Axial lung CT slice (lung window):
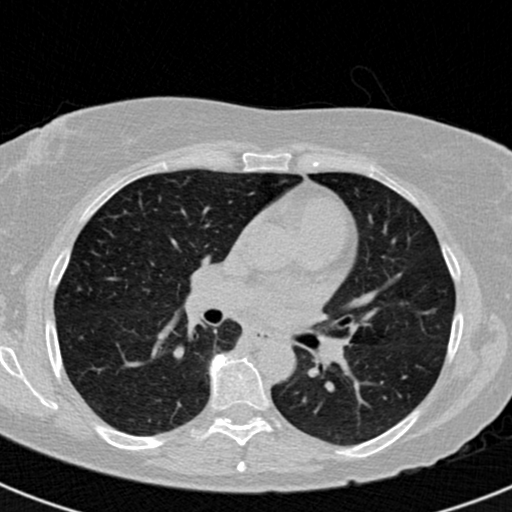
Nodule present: no